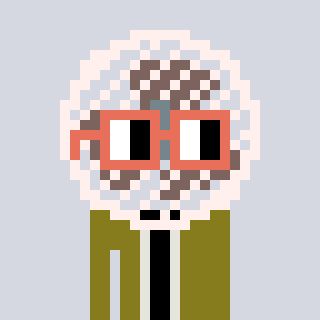
a pixel art character with square orange glasses, a fan-shaped head and a gunk-colored body on a cool background